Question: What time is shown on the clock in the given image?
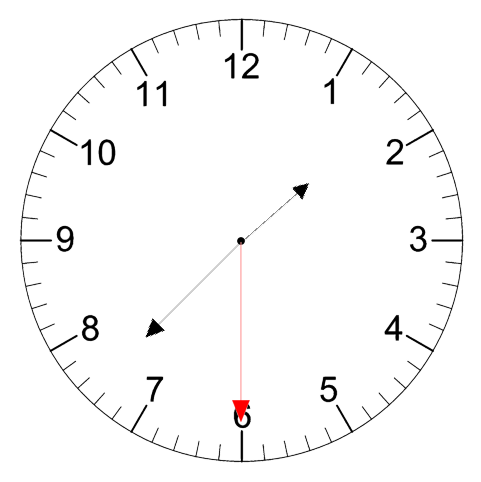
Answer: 01:37:30